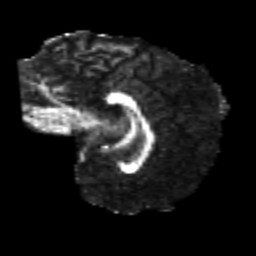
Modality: FA
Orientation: sagittal
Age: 25
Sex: female
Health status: healthy
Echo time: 0.074 s